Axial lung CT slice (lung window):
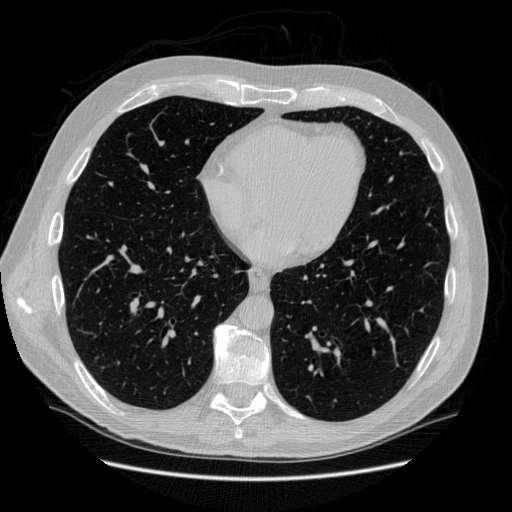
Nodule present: no